Field crop: maize
Growth stage: 2
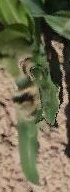
Species: maize